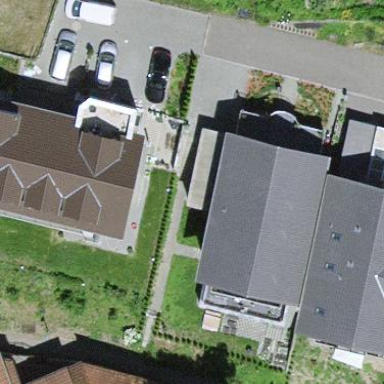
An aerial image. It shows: Residential building.